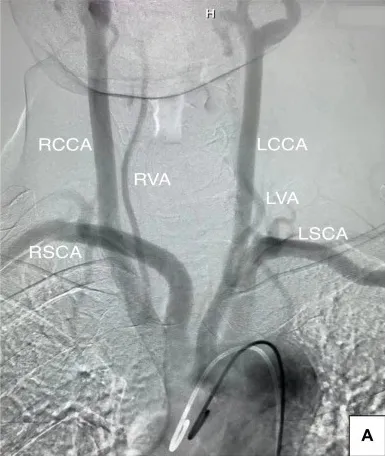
(A) Aortic arch angiogram showing the aberrant origin of the right subclavian artery and the right vertebral artery.
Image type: radiology (x_ray)